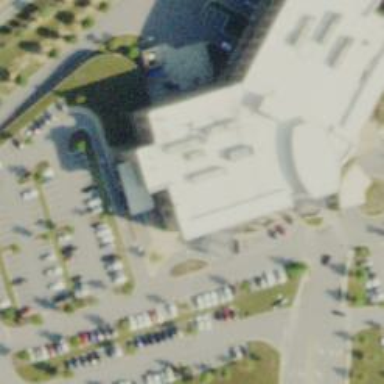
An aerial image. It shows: Clinic.